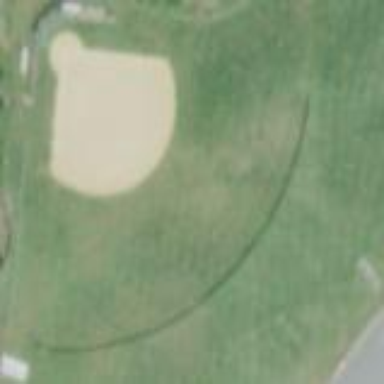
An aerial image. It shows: Baseball pitch for leisure land activities.